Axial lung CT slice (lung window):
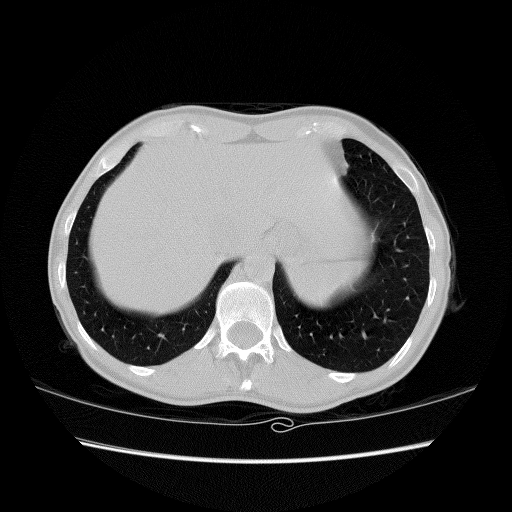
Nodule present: no